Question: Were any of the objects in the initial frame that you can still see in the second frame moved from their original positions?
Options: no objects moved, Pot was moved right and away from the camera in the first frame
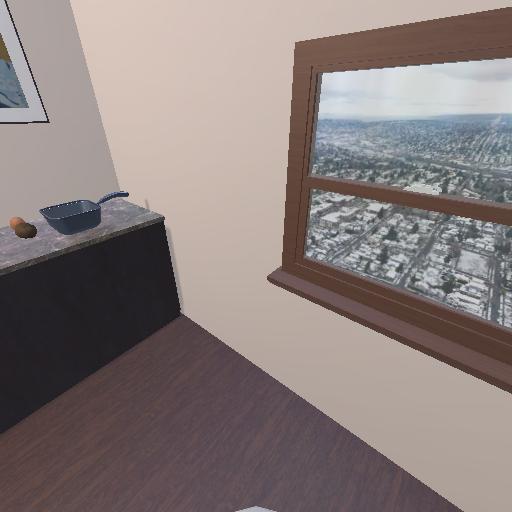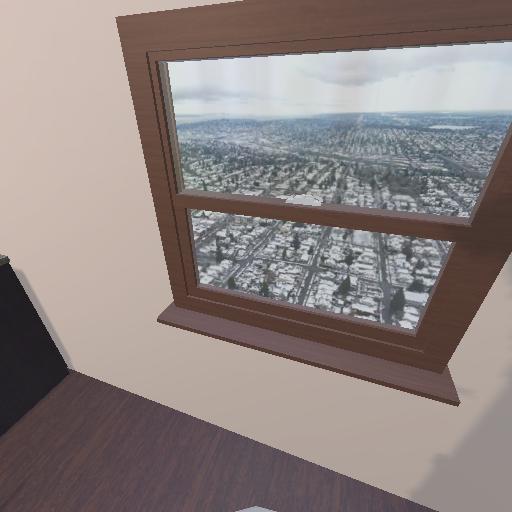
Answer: no objects moved